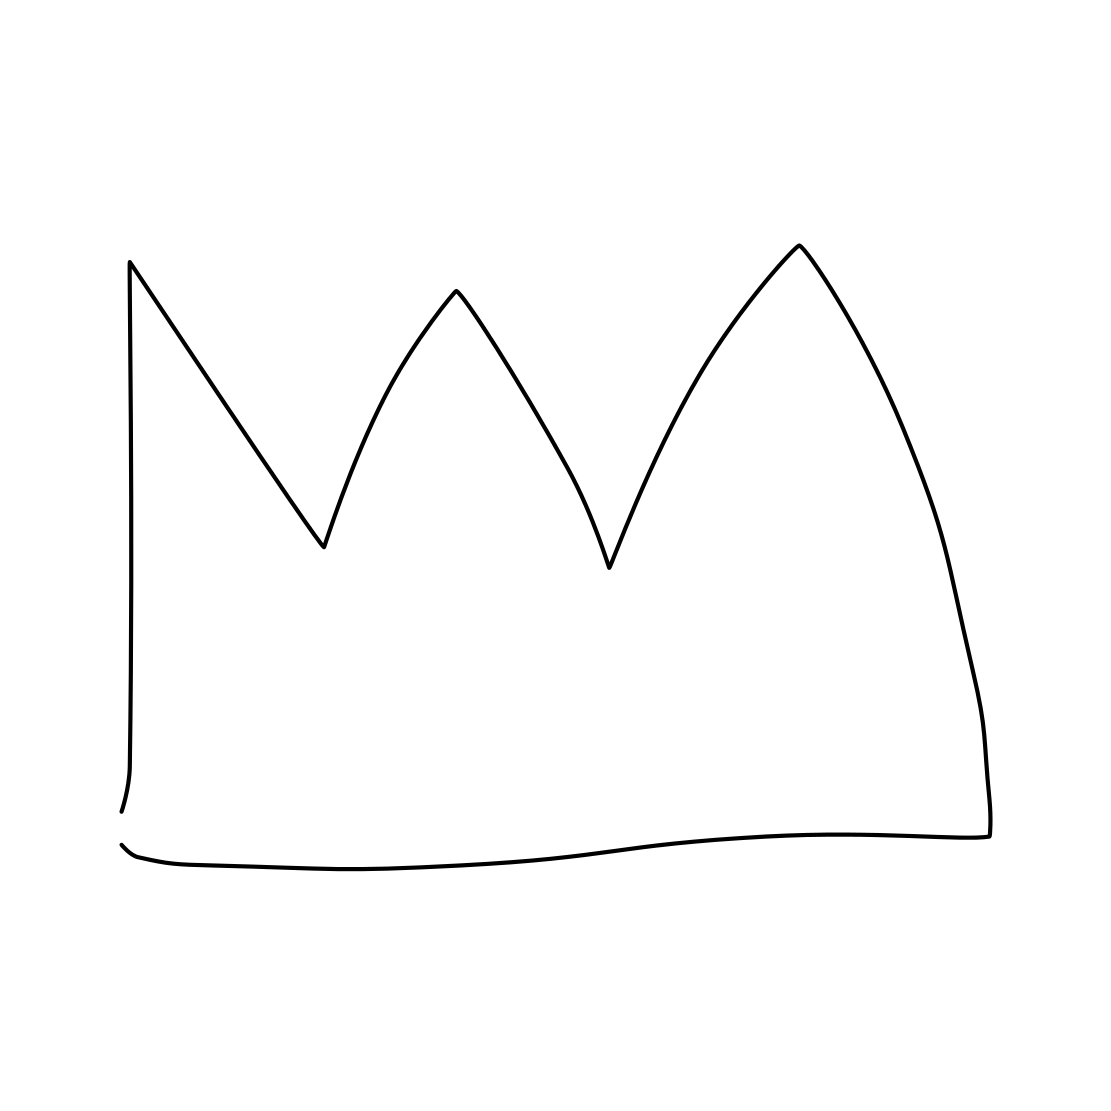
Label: crown